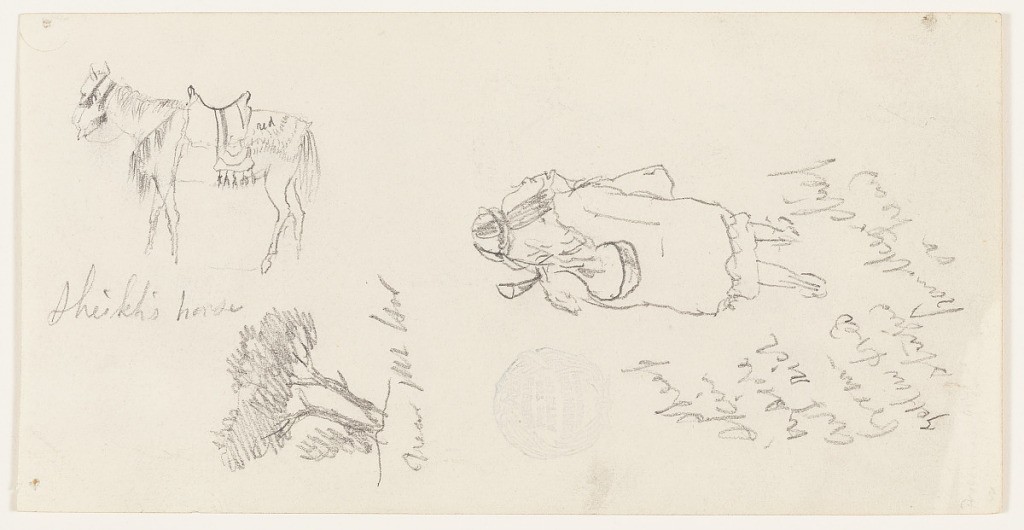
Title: Mixed Studies near Mt. Hor, Syria
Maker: Frederic Edwin Church, American, 1826–1900
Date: February 1868
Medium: Graphite on white wove paper; verso: graphite
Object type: Drawing
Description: Mixed studies near Mt. Hor in present-day Jordan, showing a horse, a tree, and a figure. At lower center, a Bedouin guide is shown from behind. At center left, a sketch of two trees is visible. A horse adorned in an ornamented saddle and yoke is included at upper right, oppositely oriented.

Verso: Landscape and architectural study showing a view of the rugged canyon landscape of the Wadi Musa near Petra, with a sketch of three framed doorways carved into a stone cliffside.